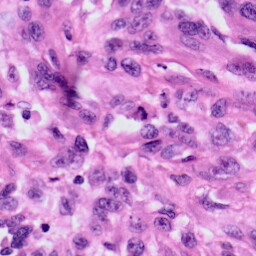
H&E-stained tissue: Skin